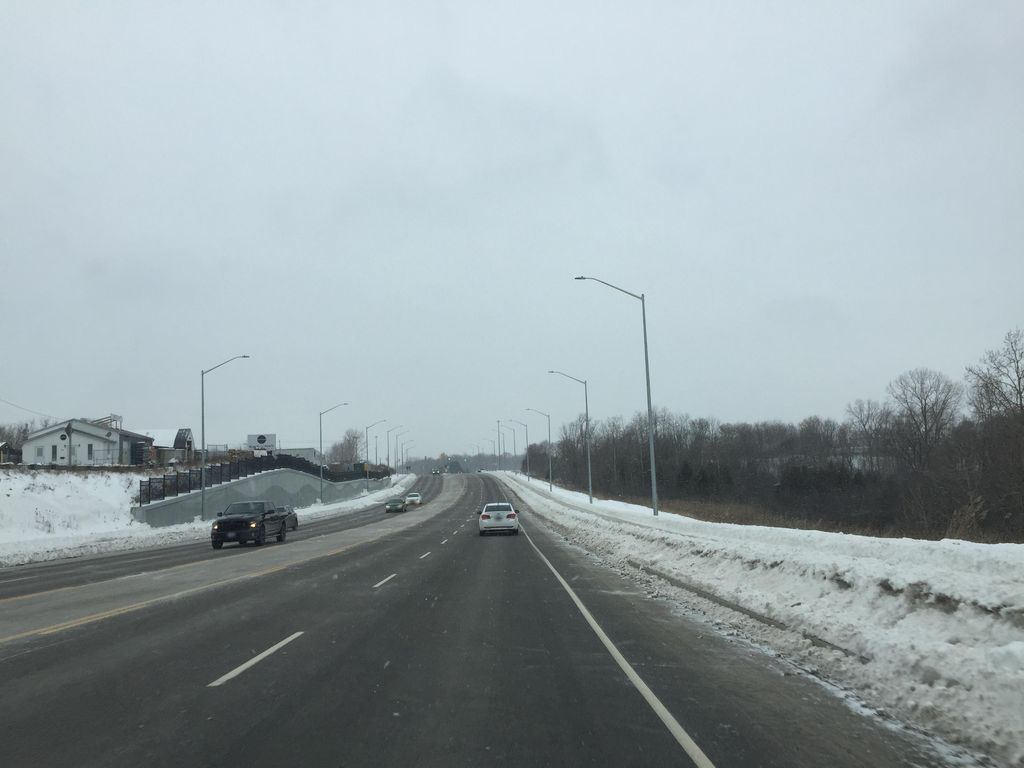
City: kitchener-waterloo